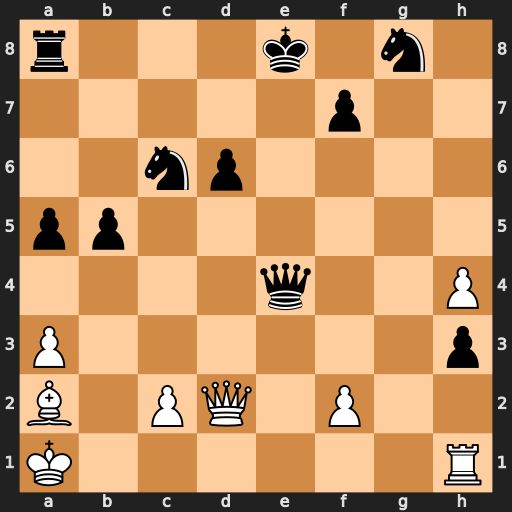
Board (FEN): r3k1n1/5p2/2np4/pp6/4q2P/P6p/B1PQ1P2/K6R
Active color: w
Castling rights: q
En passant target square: -
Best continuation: Re1 Qxe1+ Qxe1+